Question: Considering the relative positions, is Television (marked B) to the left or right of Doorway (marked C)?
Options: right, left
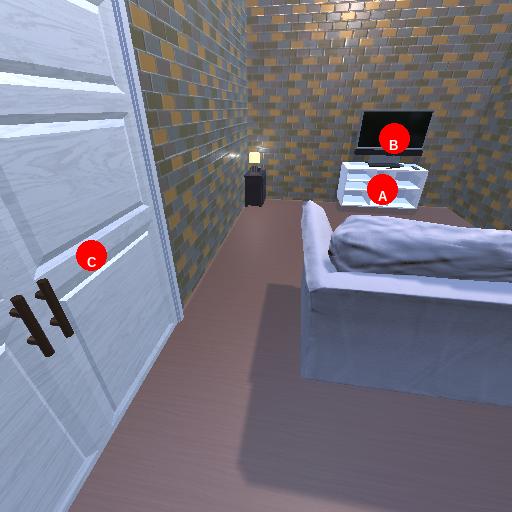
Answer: right